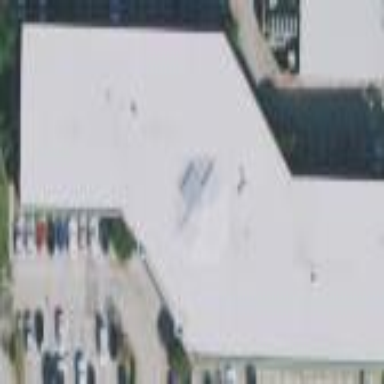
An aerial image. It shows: Commercial building.